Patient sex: M
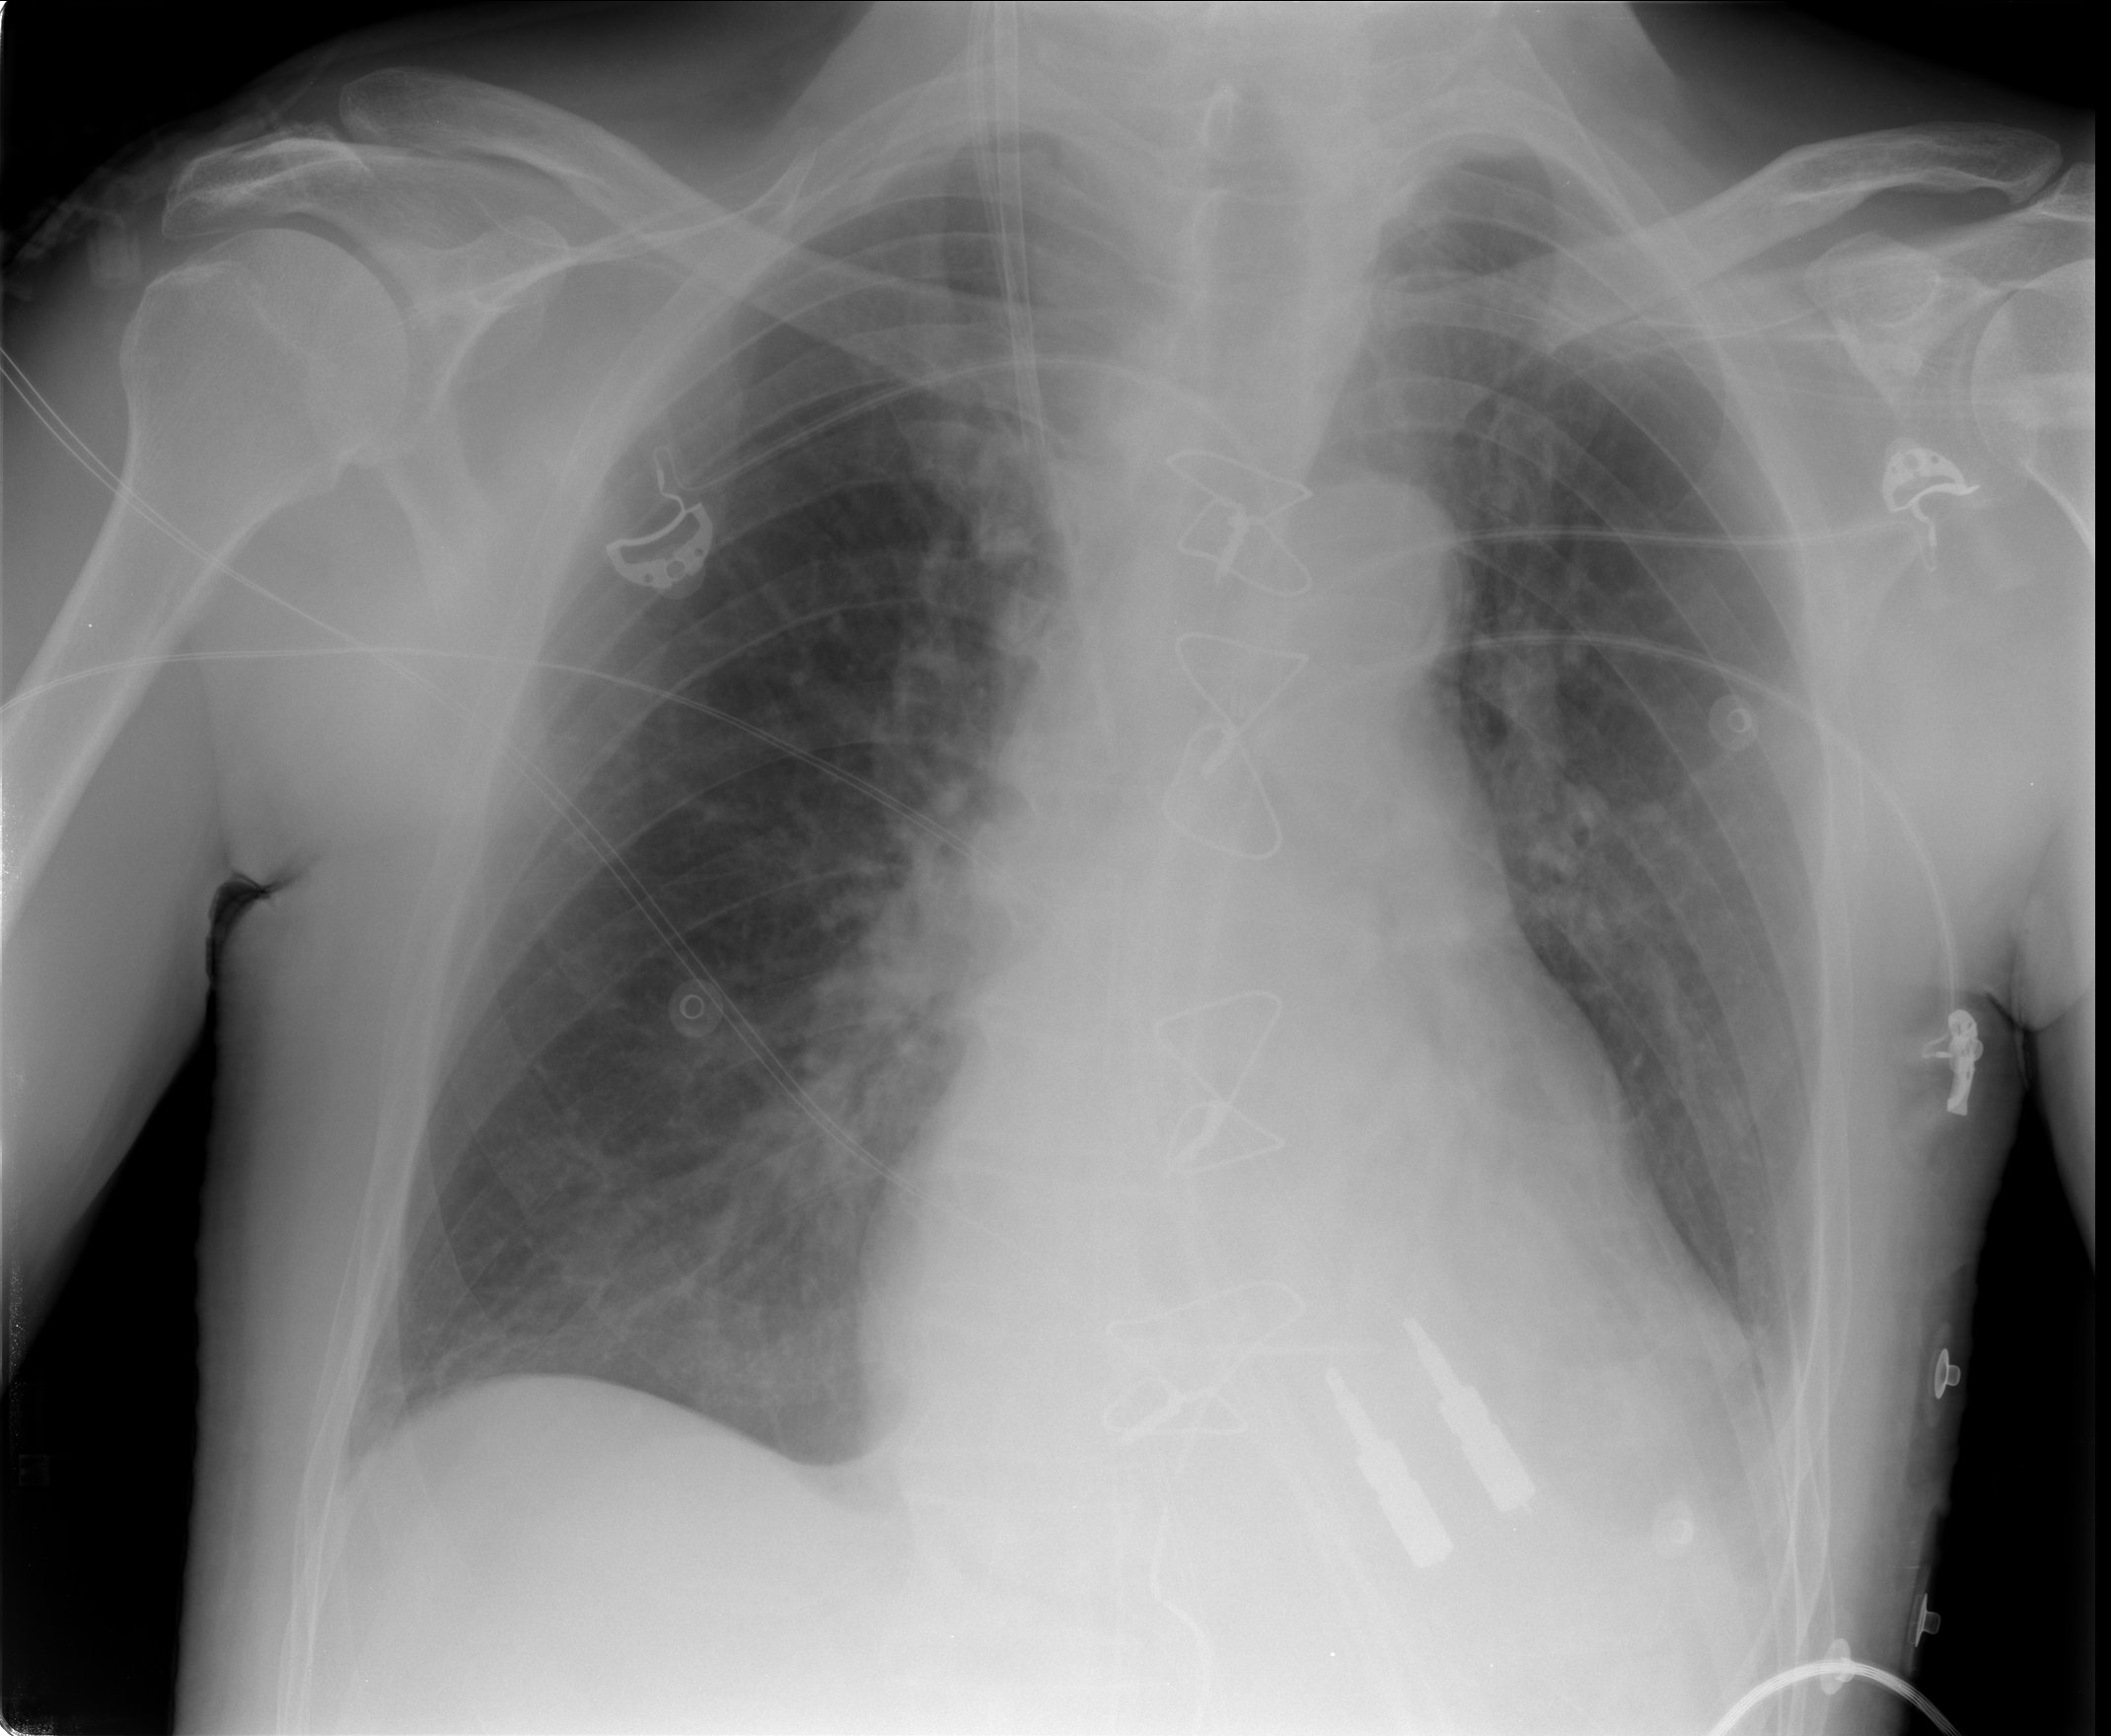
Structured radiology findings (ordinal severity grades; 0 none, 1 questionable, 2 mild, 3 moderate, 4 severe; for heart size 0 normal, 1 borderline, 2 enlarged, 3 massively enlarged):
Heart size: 1
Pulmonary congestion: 0
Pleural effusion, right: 0
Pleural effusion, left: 2
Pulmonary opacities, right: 0
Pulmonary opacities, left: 0
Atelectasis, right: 2
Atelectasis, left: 0